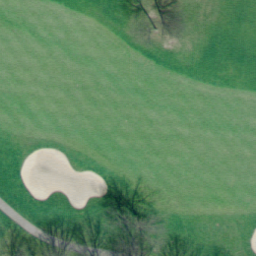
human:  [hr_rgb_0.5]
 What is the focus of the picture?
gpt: golf course